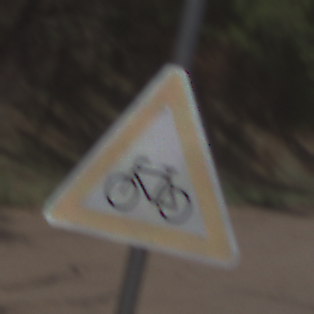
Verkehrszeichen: RadverkehrRechts
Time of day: Midday
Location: Outdoor (RoadRail)
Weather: Clear
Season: NotSpecified
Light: Natural